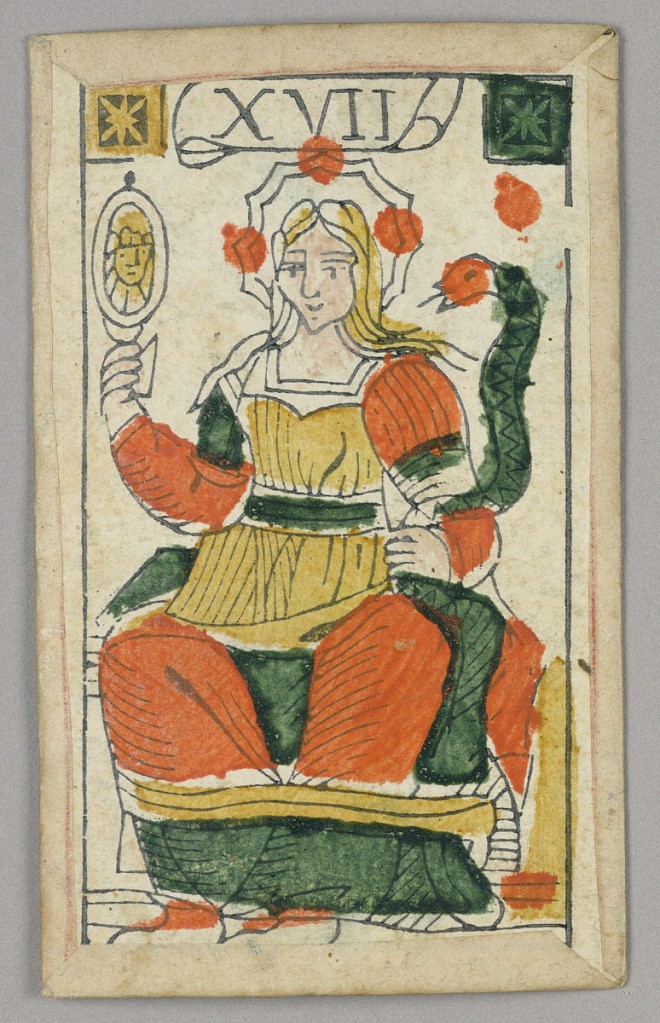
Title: Minchiate (Tarot) Playing Card
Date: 17th century
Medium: Stencil-colored woodblock print
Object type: Playing card
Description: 1909-22-1-1/35: Partial set of Italian Minchiate playing cards50;     1909-22-1-17: Part of a set of Italian Minchiate playing cards.50